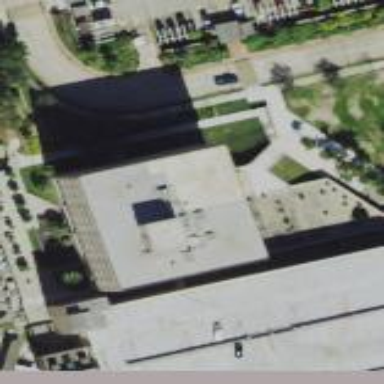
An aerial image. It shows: University building.